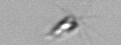
Label: Calciopappus